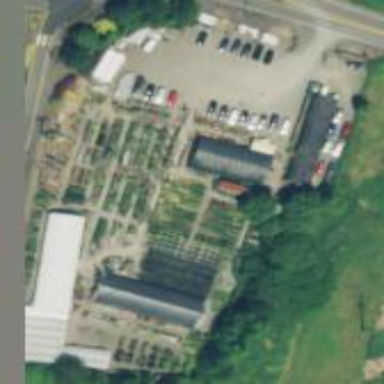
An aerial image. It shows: Plant nursery.